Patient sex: M
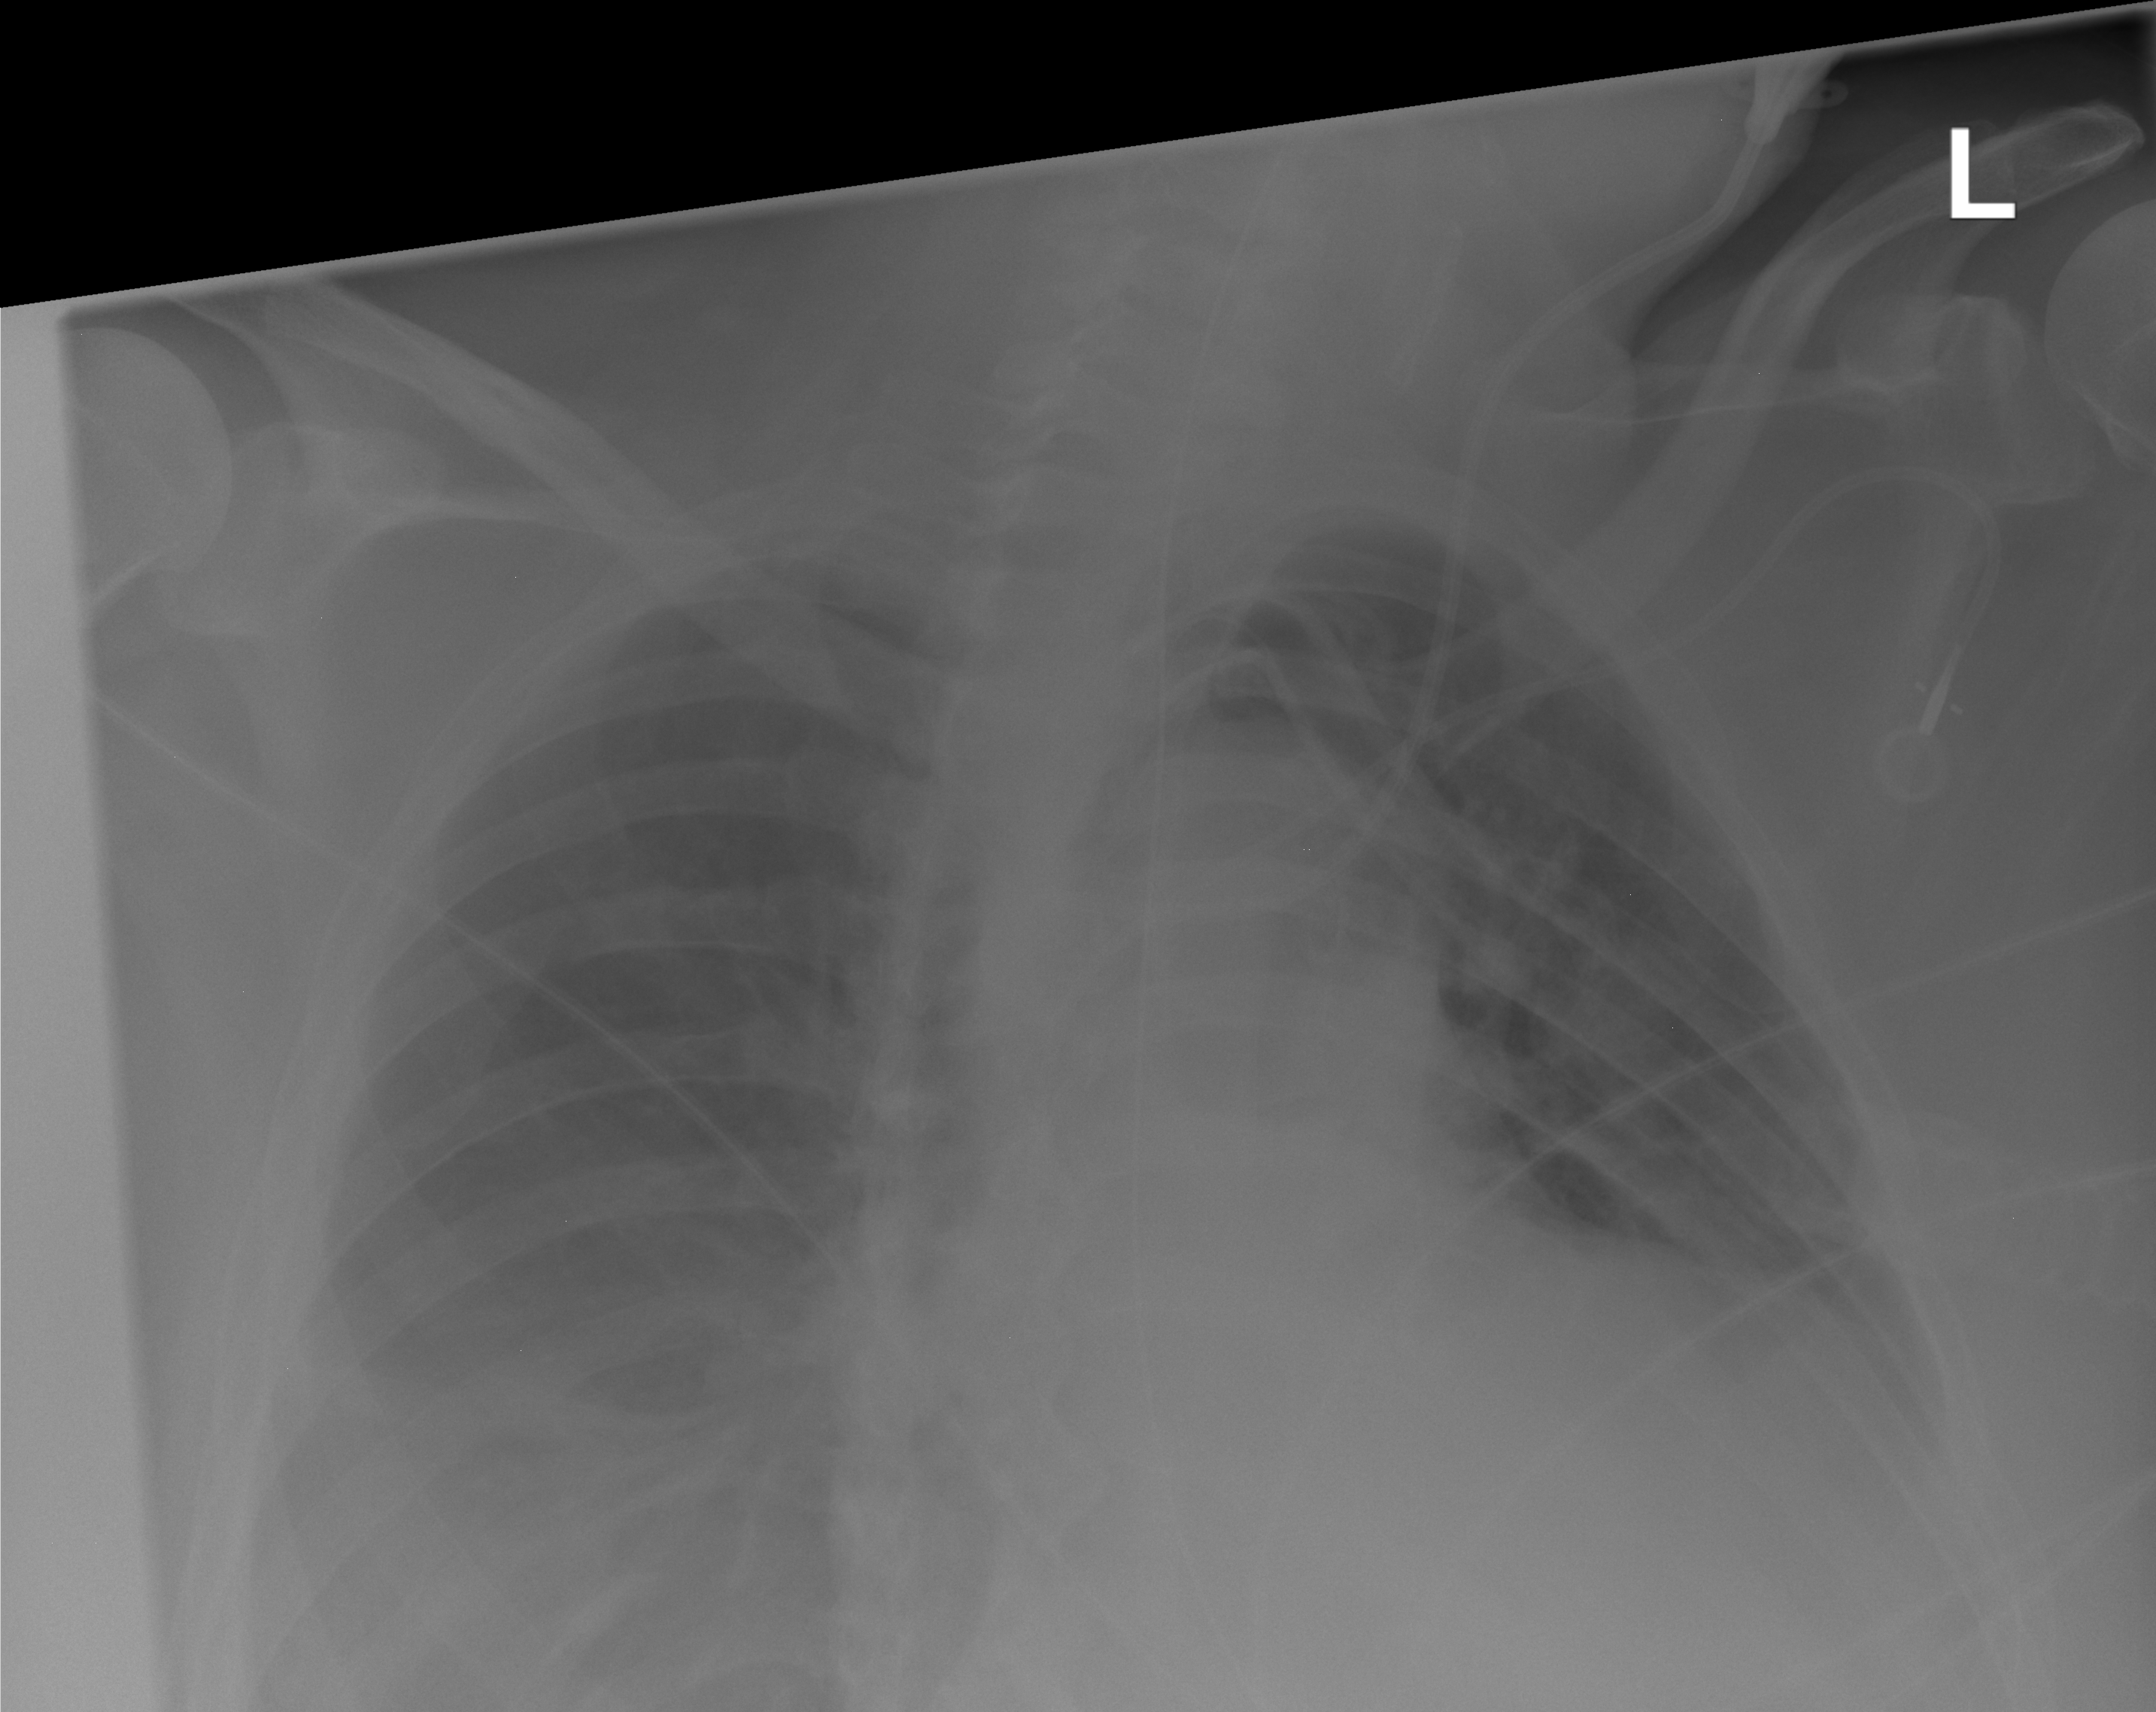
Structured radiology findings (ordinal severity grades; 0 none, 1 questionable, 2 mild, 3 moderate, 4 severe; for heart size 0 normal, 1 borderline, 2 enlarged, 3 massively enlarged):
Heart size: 2
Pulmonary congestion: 0
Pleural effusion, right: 2
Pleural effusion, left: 2
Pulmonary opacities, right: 0
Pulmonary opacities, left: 0
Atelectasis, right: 2
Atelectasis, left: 0